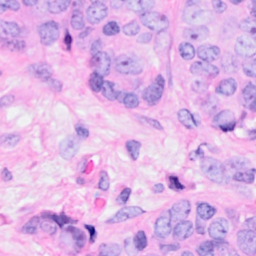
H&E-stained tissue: Breast